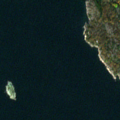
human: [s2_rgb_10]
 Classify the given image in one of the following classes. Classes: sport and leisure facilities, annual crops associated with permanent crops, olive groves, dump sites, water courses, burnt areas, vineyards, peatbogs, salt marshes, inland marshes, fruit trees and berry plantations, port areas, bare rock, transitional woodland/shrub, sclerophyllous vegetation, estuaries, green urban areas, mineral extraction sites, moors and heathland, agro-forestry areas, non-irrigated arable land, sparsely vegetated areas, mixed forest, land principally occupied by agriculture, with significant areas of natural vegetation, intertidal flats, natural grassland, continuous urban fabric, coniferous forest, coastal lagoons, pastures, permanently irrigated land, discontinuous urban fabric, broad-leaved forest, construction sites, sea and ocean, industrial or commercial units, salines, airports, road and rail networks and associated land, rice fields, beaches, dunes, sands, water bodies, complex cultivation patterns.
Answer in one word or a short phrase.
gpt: broad-leaved forest, bare rock, sea and ocean